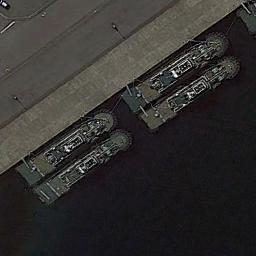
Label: ship